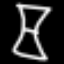
Label: hourglass